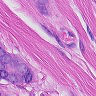
Metastatic tissue present: yes